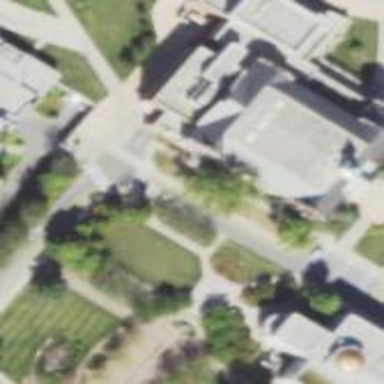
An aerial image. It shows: Theatre building.